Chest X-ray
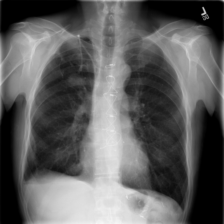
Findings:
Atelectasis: negative
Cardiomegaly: negative
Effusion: negative
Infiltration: negative
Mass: negative
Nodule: negative
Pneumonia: negative
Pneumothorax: negative
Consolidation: negative
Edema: negative
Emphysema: negative
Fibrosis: negative
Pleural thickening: negative
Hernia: negative